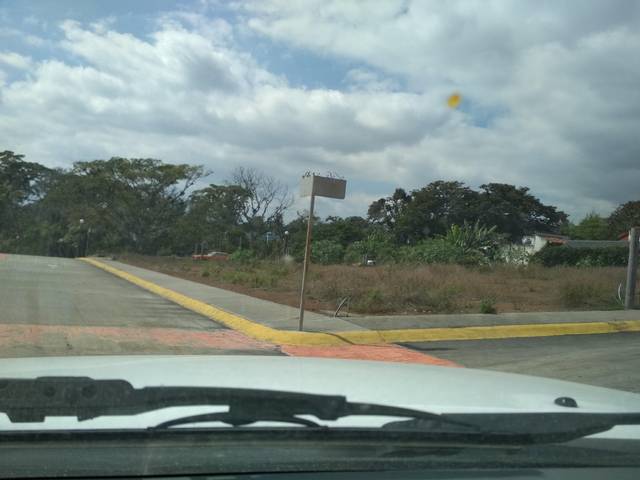
Region: Mexico
Coordinates: 19.449, -96.949